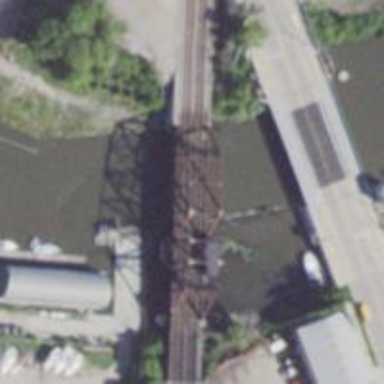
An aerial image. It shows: Swing bridge for railway crossing.